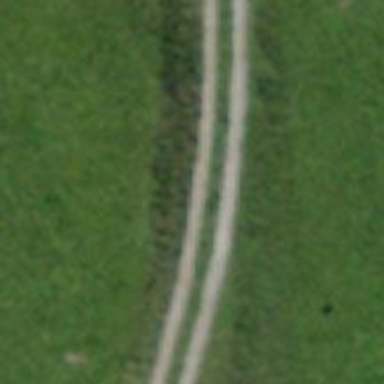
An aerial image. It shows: Track with grade5 earth surface.